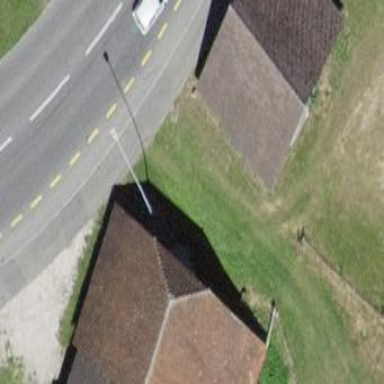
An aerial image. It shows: Barn.